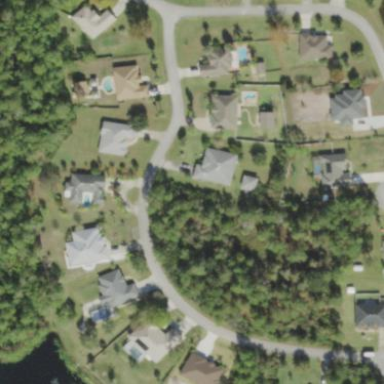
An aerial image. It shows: Single-family residential area.